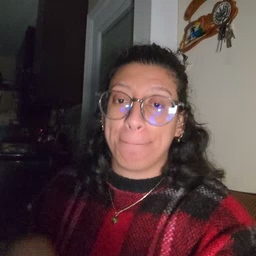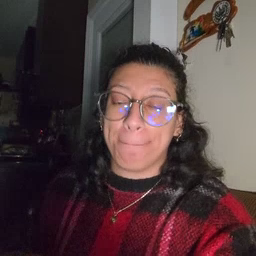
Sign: TV